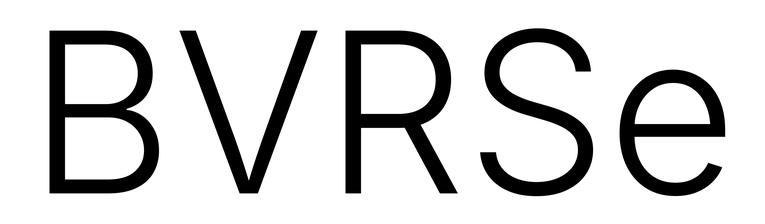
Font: Inter_Light